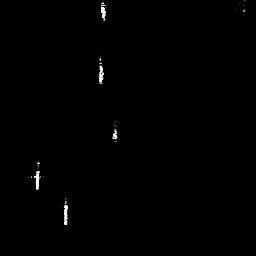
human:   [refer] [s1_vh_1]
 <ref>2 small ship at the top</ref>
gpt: <box>[[36, 19, 41, 33, 0]], [[37, 0, 43, 8, 0]]</box>